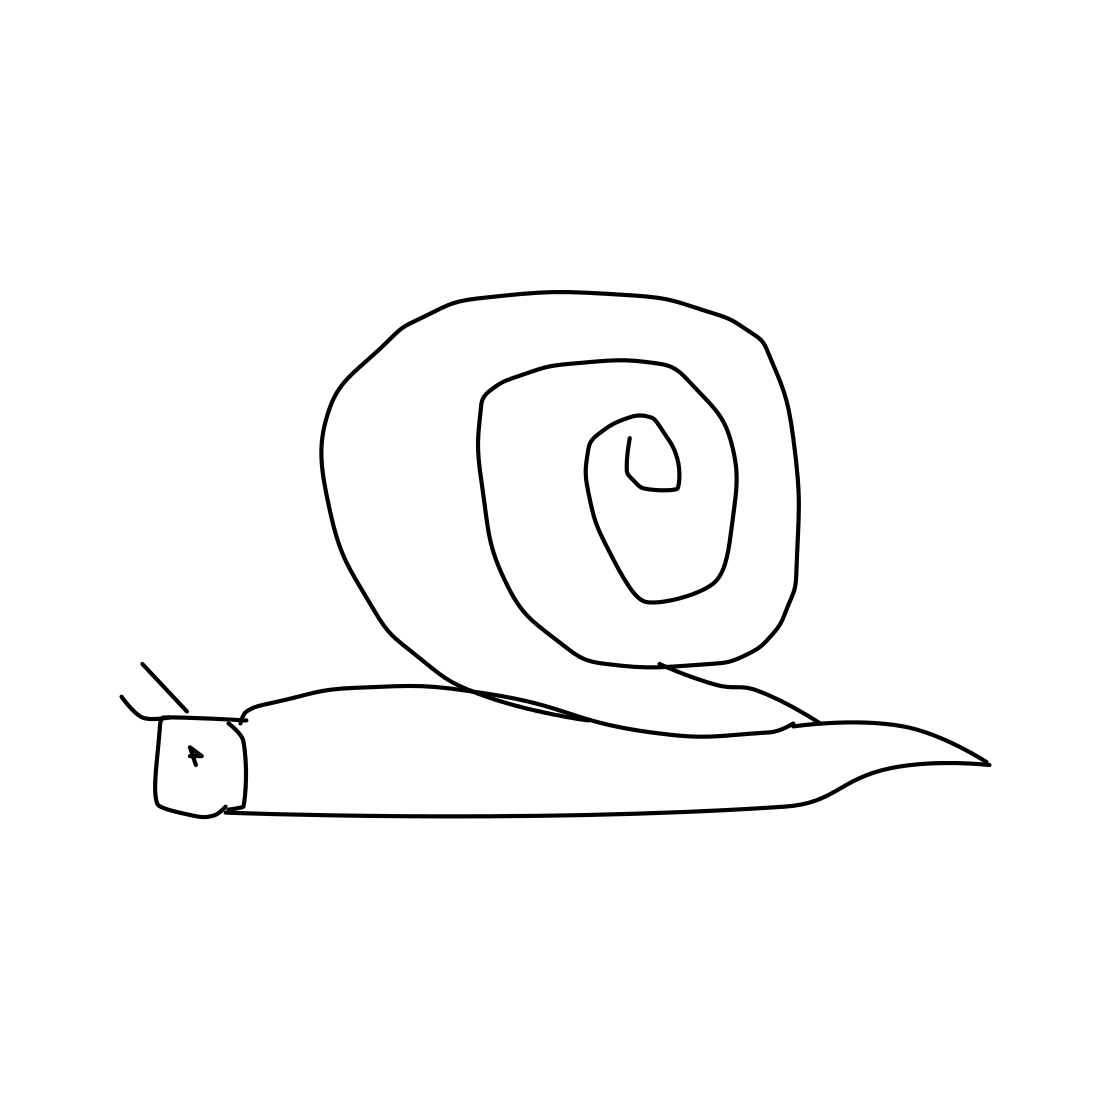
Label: snail